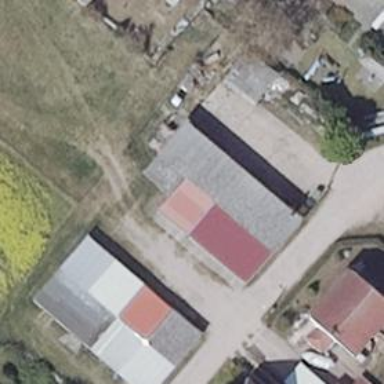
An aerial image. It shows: Garage building in area designated for garages.